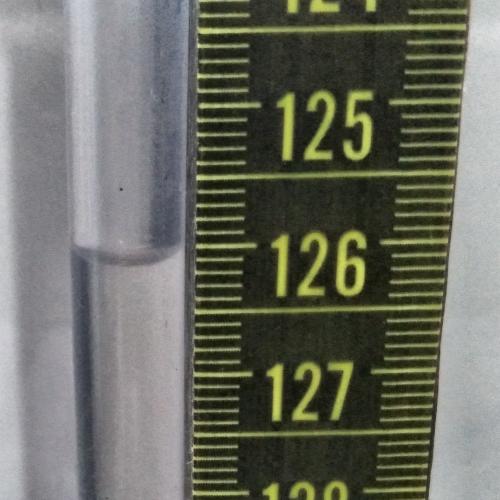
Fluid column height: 126.1 cm